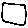
Label: square